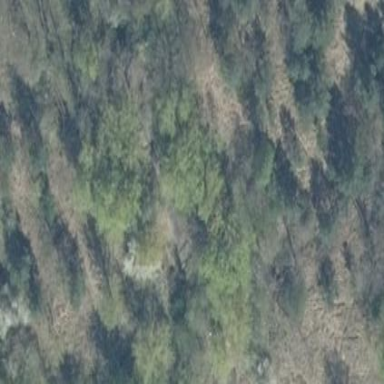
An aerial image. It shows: Military bunker.